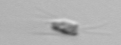
Label: Calciopappus